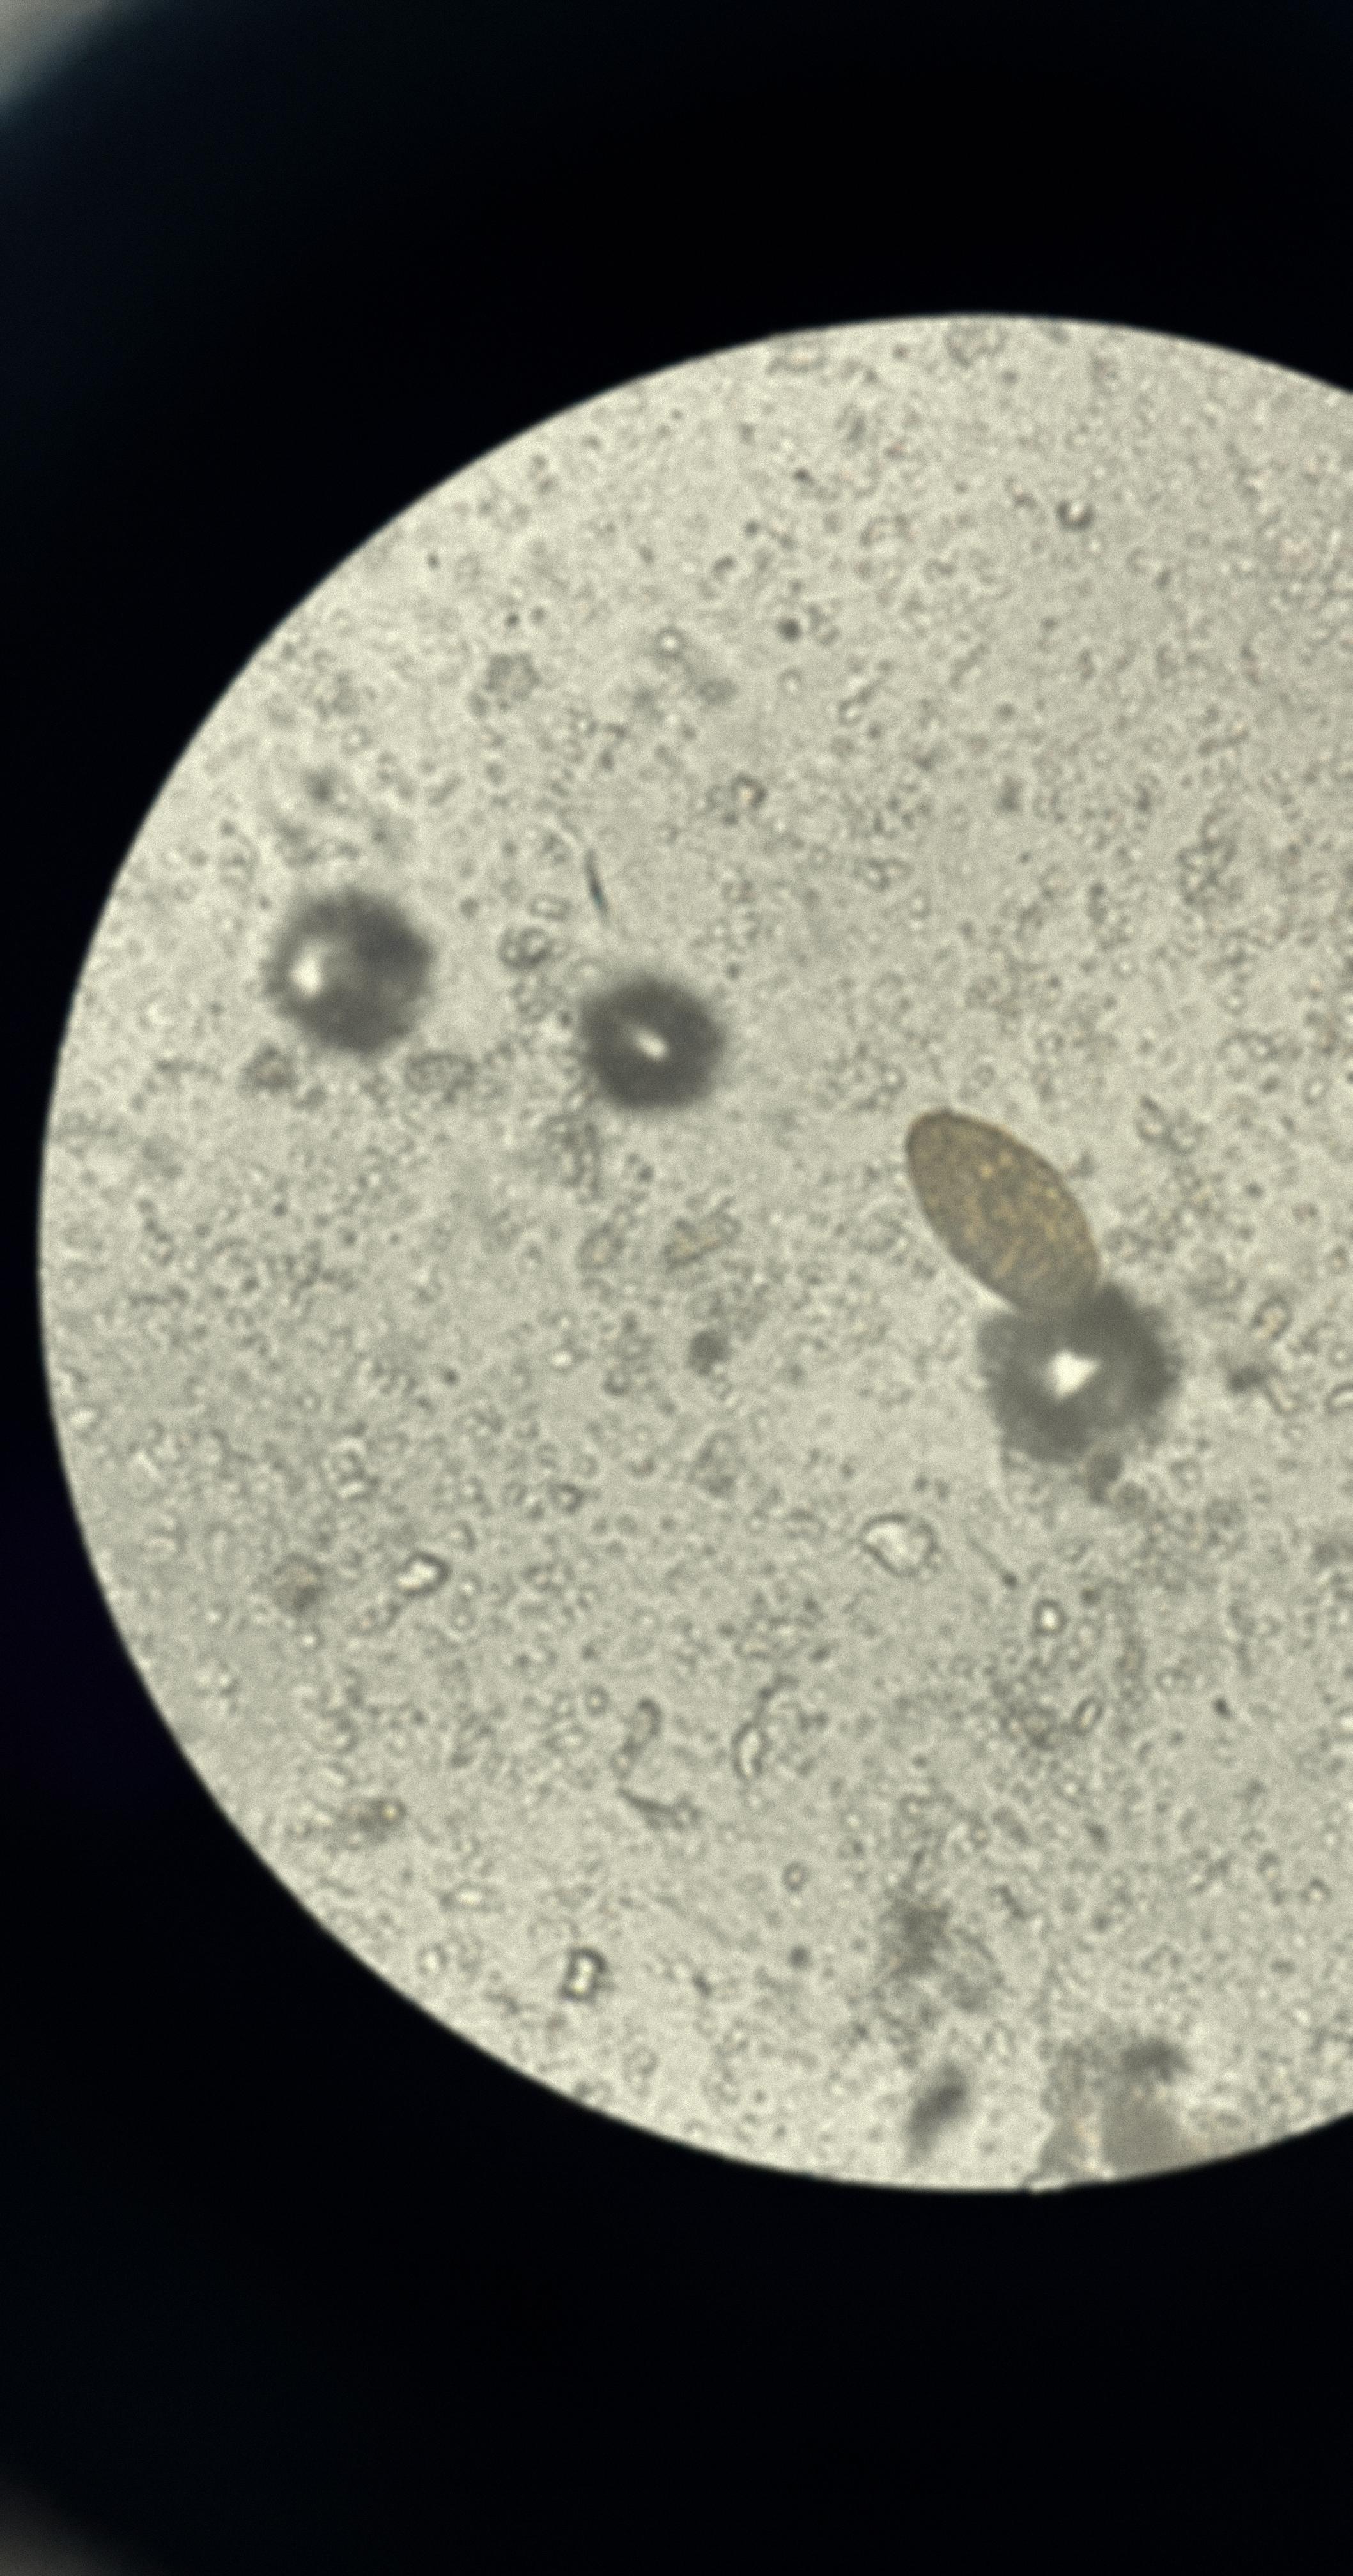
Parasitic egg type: Paragonimus spp